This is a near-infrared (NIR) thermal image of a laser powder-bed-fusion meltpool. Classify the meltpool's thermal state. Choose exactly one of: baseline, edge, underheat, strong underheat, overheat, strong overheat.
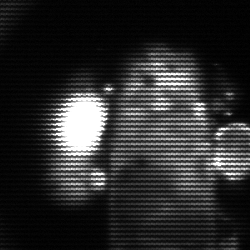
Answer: strong underheat